Aerial crown-view tile of a tropical tree (Barro Colorado Island, Panama), acquired 20241112:
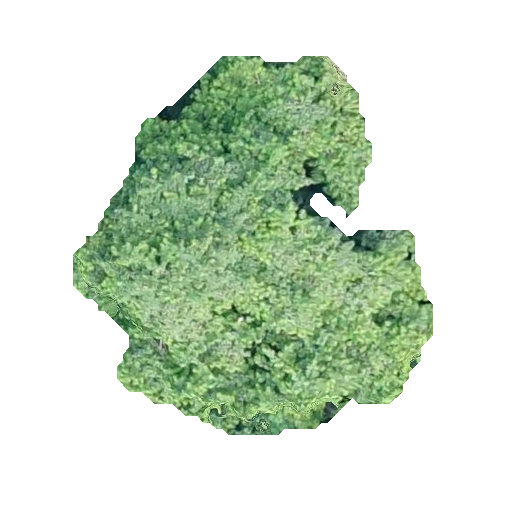
Species: Virola surinamensis
GBIF accepted scientific name: Virola surinamensis
Crown area: 143.842 m²